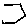
Label: hexagon